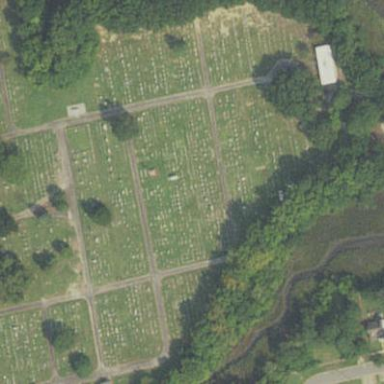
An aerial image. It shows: Graveyard used as cemetery.